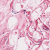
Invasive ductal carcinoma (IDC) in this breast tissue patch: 0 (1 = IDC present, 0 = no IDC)